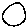
Label: circle